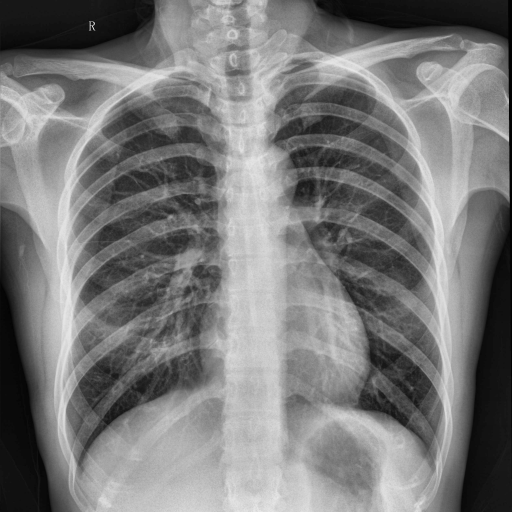
Finding: NORMAL